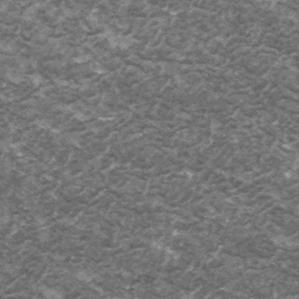
Label: frost